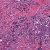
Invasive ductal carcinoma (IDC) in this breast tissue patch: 1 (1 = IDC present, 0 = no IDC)